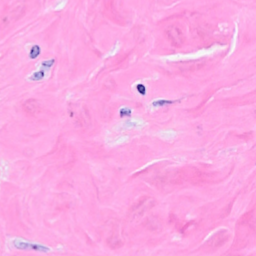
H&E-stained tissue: Breast